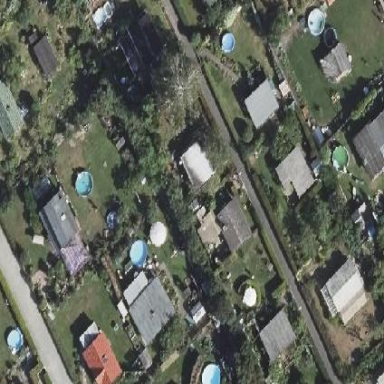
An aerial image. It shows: Plot in the allotments.